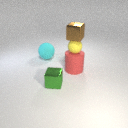
large red rubber cylinder in front of large cyan rubber sphere